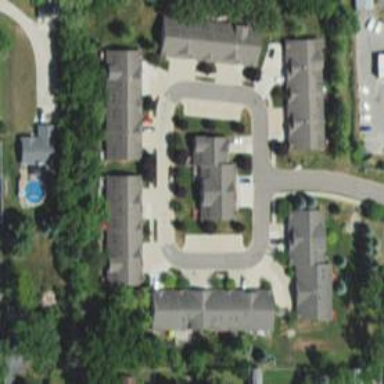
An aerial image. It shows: Condominium within residential area.